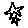
Label: star